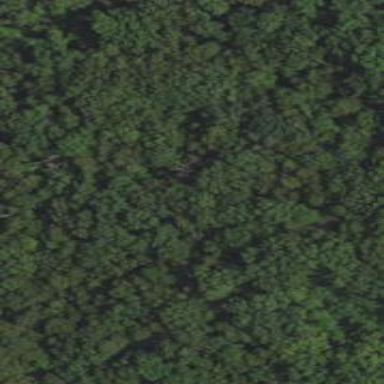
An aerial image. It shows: Mixed woodland with variety of leaf types and cycles.